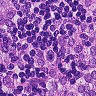
Metastatic tissue present: yes